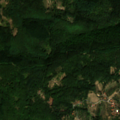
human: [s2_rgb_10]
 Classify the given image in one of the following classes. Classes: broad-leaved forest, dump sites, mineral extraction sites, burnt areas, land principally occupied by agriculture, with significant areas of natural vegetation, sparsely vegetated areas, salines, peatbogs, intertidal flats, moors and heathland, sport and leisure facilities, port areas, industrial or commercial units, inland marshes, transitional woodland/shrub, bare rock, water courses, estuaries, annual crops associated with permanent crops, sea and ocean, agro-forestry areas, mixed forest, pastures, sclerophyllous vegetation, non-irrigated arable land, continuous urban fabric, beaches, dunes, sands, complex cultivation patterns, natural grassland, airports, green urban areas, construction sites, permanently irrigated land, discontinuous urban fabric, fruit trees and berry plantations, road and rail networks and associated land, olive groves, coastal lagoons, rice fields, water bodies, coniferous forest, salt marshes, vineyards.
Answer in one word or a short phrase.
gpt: land principally occupied by agriculture, with significant areas of natural vegetation, broad-leaved forest, mixed forest